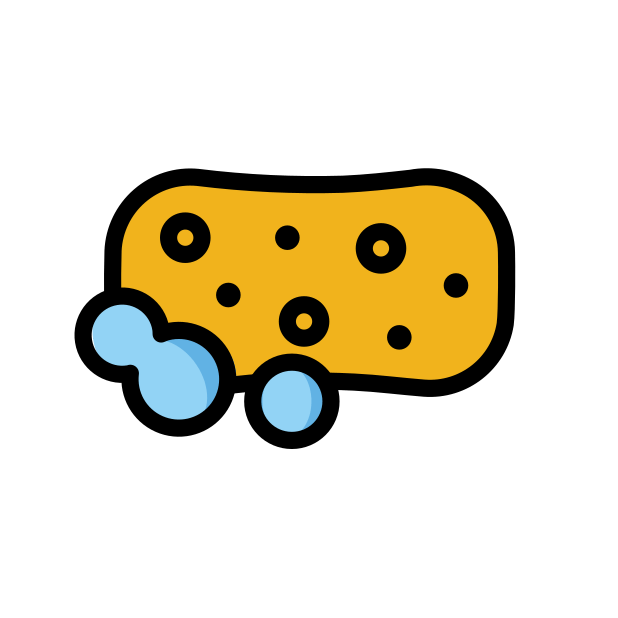
sponge